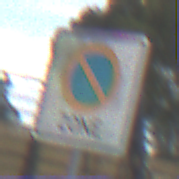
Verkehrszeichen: BeginnEingeschraenktesHalteverbotZone
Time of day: MorningAfternoon
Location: Outdoor (RoadRail)
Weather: PartlyCloudy
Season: NotSpecified
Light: Natural